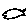
Label: fish